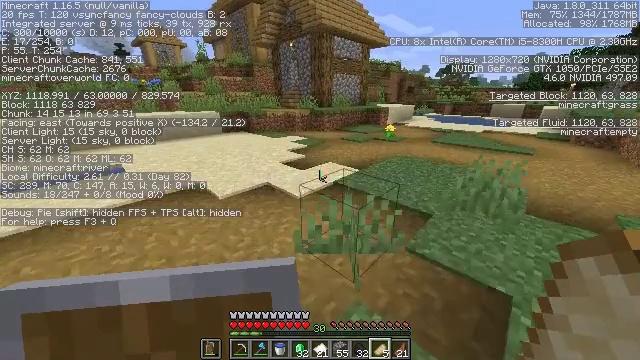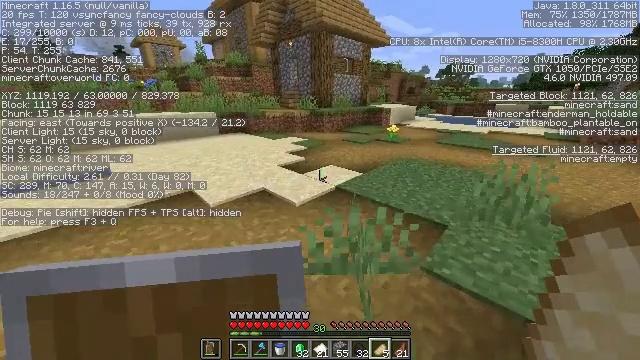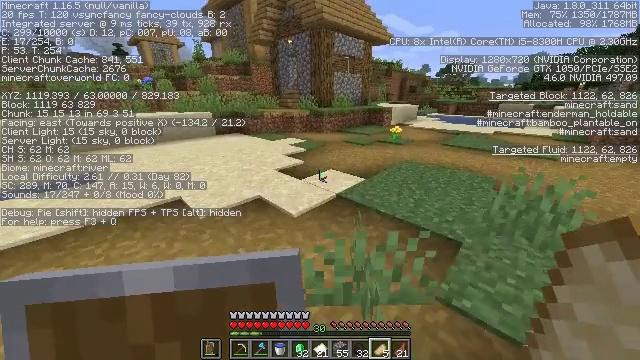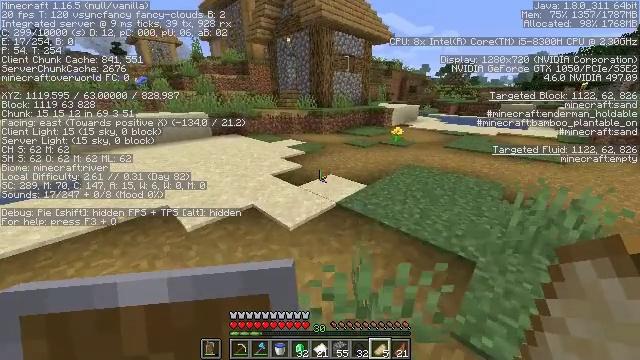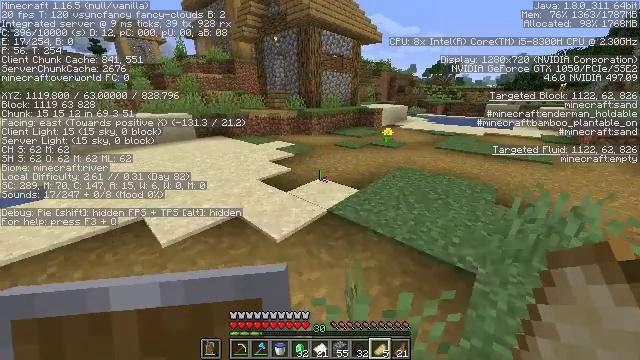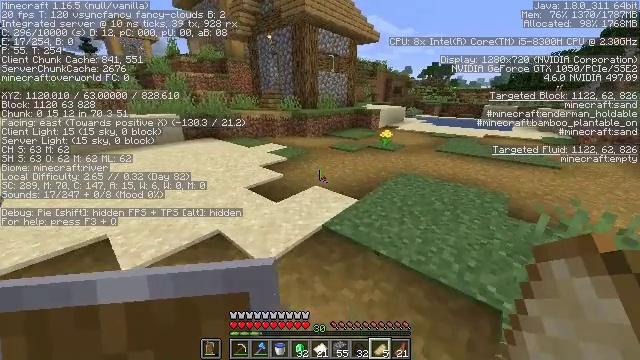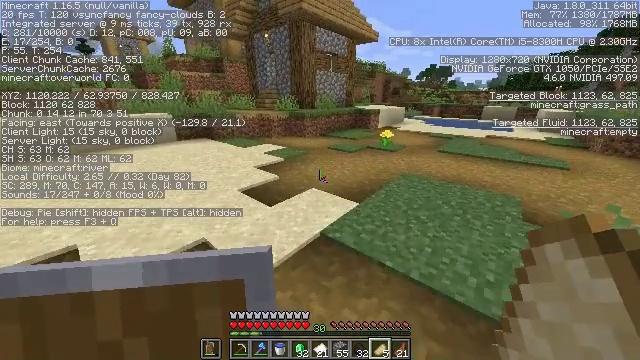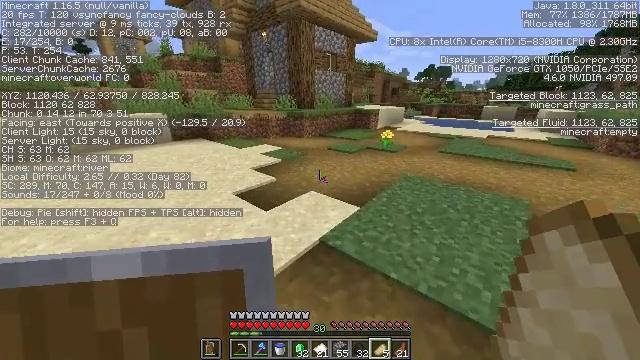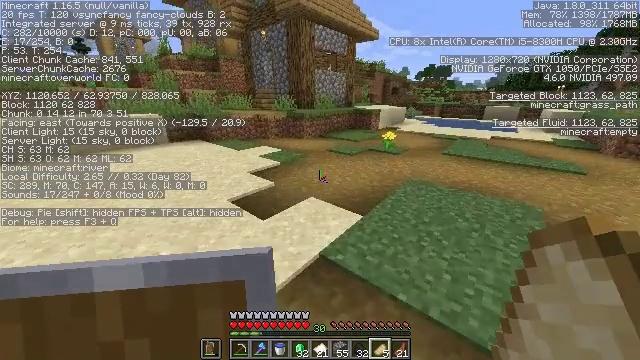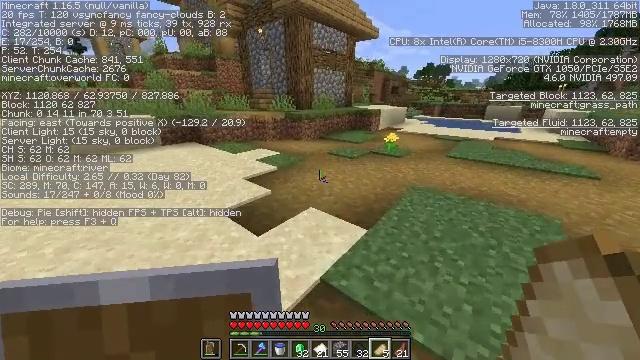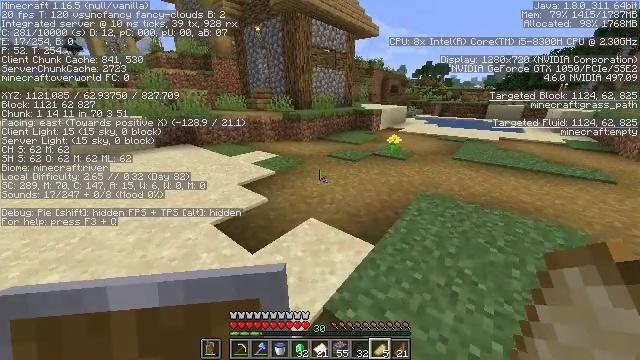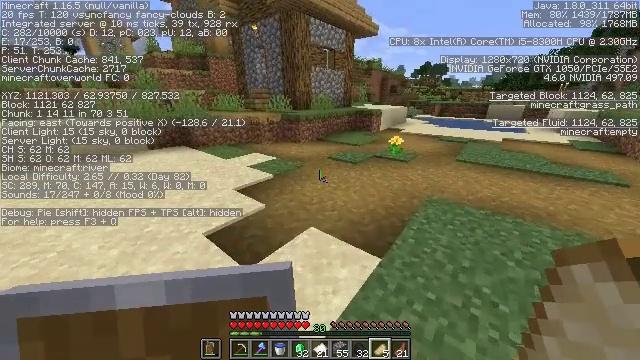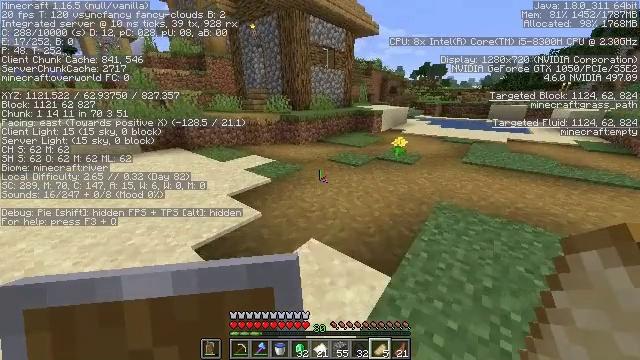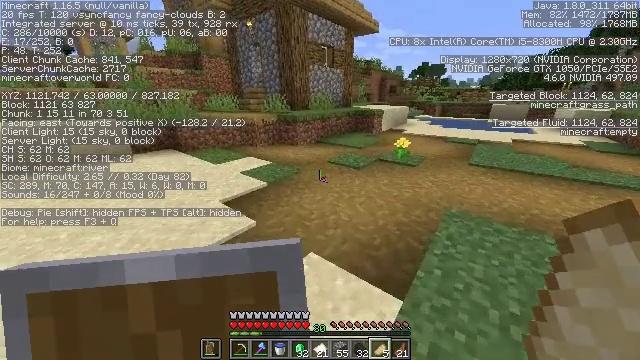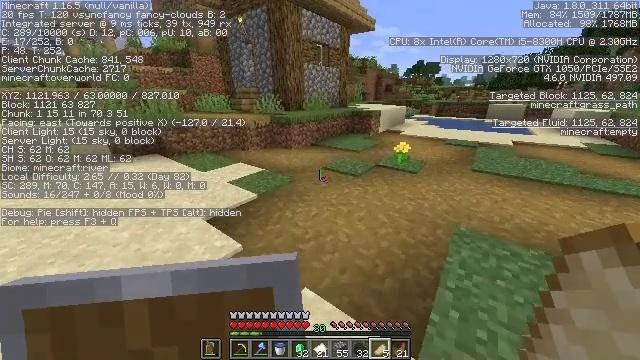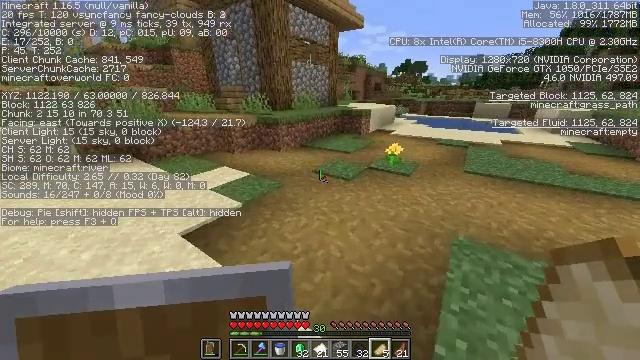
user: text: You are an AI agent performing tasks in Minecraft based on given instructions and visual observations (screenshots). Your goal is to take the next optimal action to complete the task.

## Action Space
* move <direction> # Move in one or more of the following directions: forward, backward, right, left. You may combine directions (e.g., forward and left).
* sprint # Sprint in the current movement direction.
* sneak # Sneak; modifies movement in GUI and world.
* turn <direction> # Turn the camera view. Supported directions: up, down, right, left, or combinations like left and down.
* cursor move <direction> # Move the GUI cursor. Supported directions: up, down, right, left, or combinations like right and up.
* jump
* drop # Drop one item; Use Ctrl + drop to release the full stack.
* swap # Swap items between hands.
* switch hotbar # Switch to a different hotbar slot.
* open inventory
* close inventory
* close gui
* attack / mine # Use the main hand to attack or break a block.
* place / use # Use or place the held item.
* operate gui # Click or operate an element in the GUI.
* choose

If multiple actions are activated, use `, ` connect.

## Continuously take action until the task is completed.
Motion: motion action
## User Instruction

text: Hunt animals.
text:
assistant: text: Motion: move forward
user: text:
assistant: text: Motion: move forward
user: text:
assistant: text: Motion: move forward
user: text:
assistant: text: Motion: move forward, turn right
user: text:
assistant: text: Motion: move forward, turn right
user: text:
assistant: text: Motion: move forward
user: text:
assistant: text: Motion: move forward
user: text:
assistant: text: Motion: move forward
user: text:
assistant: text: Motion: move forward
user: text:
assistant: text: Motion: move forward
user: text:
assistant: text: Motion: move forward
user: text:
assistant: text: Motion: move forward
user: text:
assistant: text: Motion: move forward
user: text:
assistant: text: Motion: move forward, turn right
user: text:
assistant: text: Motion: move forward, turn right
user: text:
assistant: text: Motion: move forward, turn right
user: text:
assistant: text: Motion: move forward, turn right
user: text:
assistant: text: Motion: move forward
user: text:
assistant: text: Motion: move forward
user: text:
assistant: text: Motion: move forward
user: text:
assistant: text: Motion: move forward
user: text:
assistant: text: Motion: move forward
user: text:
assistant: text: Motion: move forward, turn right
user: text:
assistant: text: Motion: move forward, turn right
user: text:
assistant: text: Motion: move forward, turn right
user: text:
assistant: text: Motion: move forward
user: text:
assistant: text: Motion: move forward
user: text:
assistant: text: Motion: move forward
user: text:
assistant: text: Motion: move forward
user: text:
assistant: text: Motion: move forward